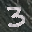
Label: 3